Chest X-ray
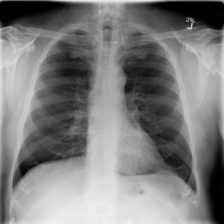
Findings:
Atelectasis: negative
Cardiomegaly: negative
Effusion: negative
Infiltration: negative
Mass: negative
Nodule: negative
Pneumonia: negative
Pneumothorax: negative
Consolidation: negative
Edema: negative
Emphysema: negative
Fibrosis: negative
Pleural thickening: negative
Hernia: negative